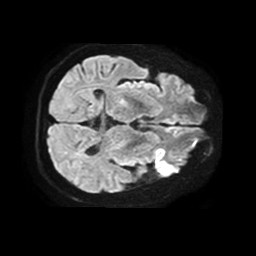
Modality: TRACE
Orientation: axial
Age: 75
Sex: male
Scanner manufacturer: philips
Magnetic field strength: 1.5 T
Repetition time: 3.947 s
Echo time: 0.1082 s